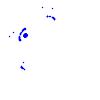
Particle: kaon